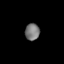
Tissue: lung
Cell type: Epithelial cells
Senescence score: 0.2208
Nuclear area (px): 239
Mean DAPI intensity: 118.971